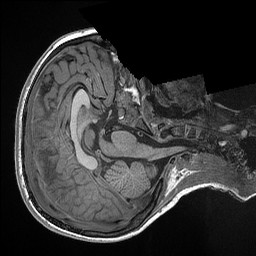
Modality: T1w
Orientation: axial
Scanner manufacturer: siemens
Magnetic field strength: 3 T
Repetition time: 2.3 s
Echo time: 0.00298 s